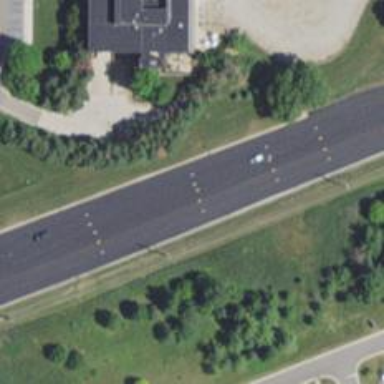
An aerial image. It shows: Secondary road.